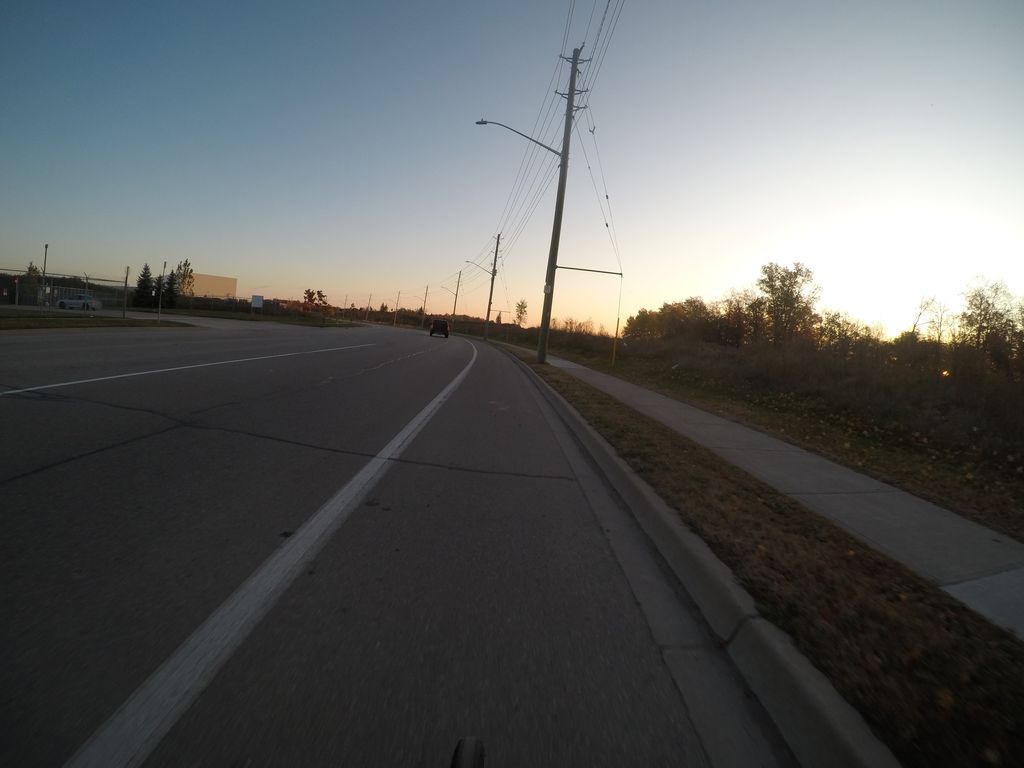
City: kitchener-waterloo